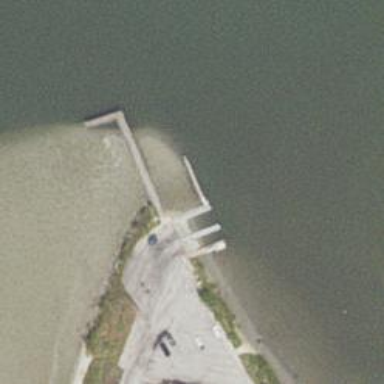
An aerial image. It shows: Slipway on service road designed for leisure land access.